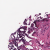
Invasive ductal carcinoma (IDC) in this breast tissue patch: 0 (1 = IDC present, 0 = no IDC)